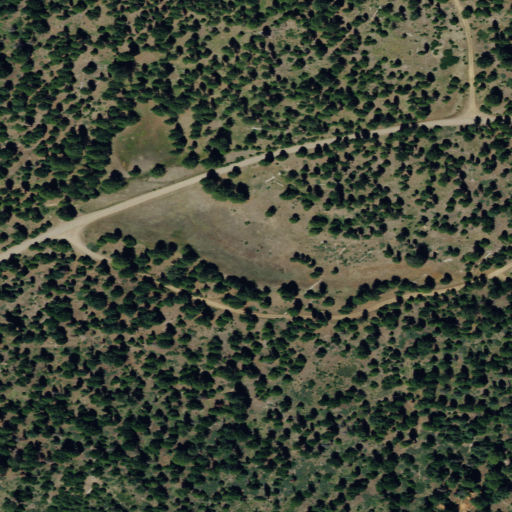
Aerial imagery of plain(s) in California named Green Flat containing evergreen forest and shrub